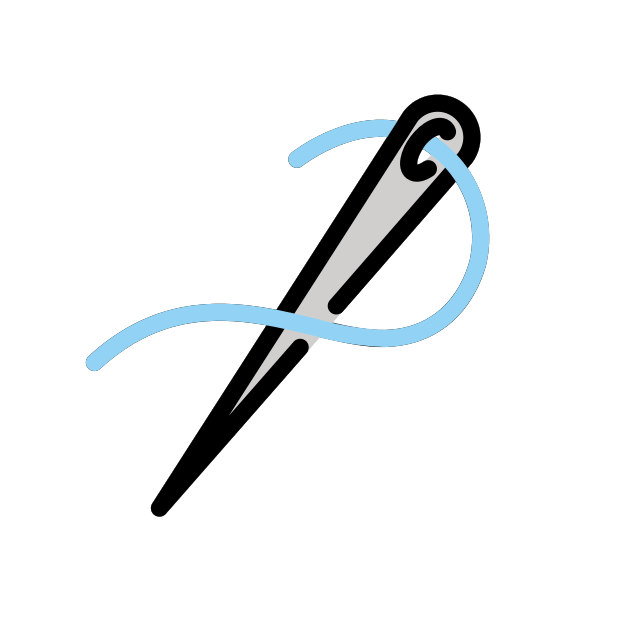
Emoji: 🪡
Name: sewing needle
Unicode: 0x1faa1